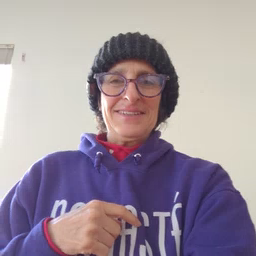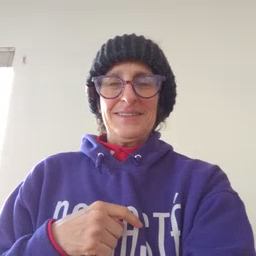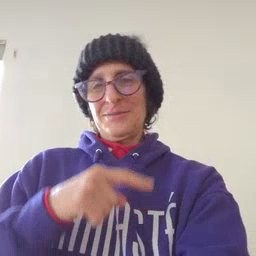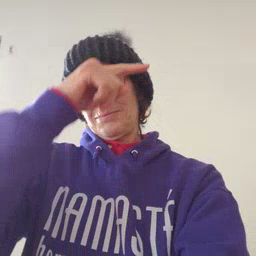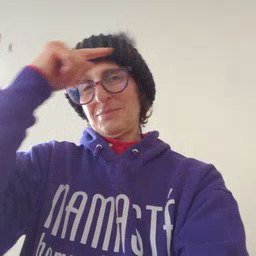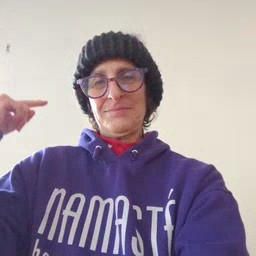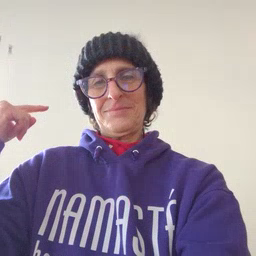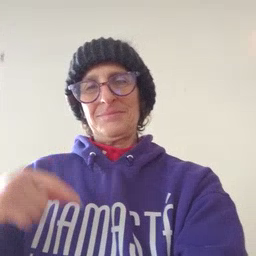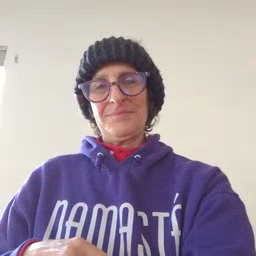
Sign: black